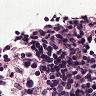
Metastatic tissue present: no